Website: lowes
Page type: payment
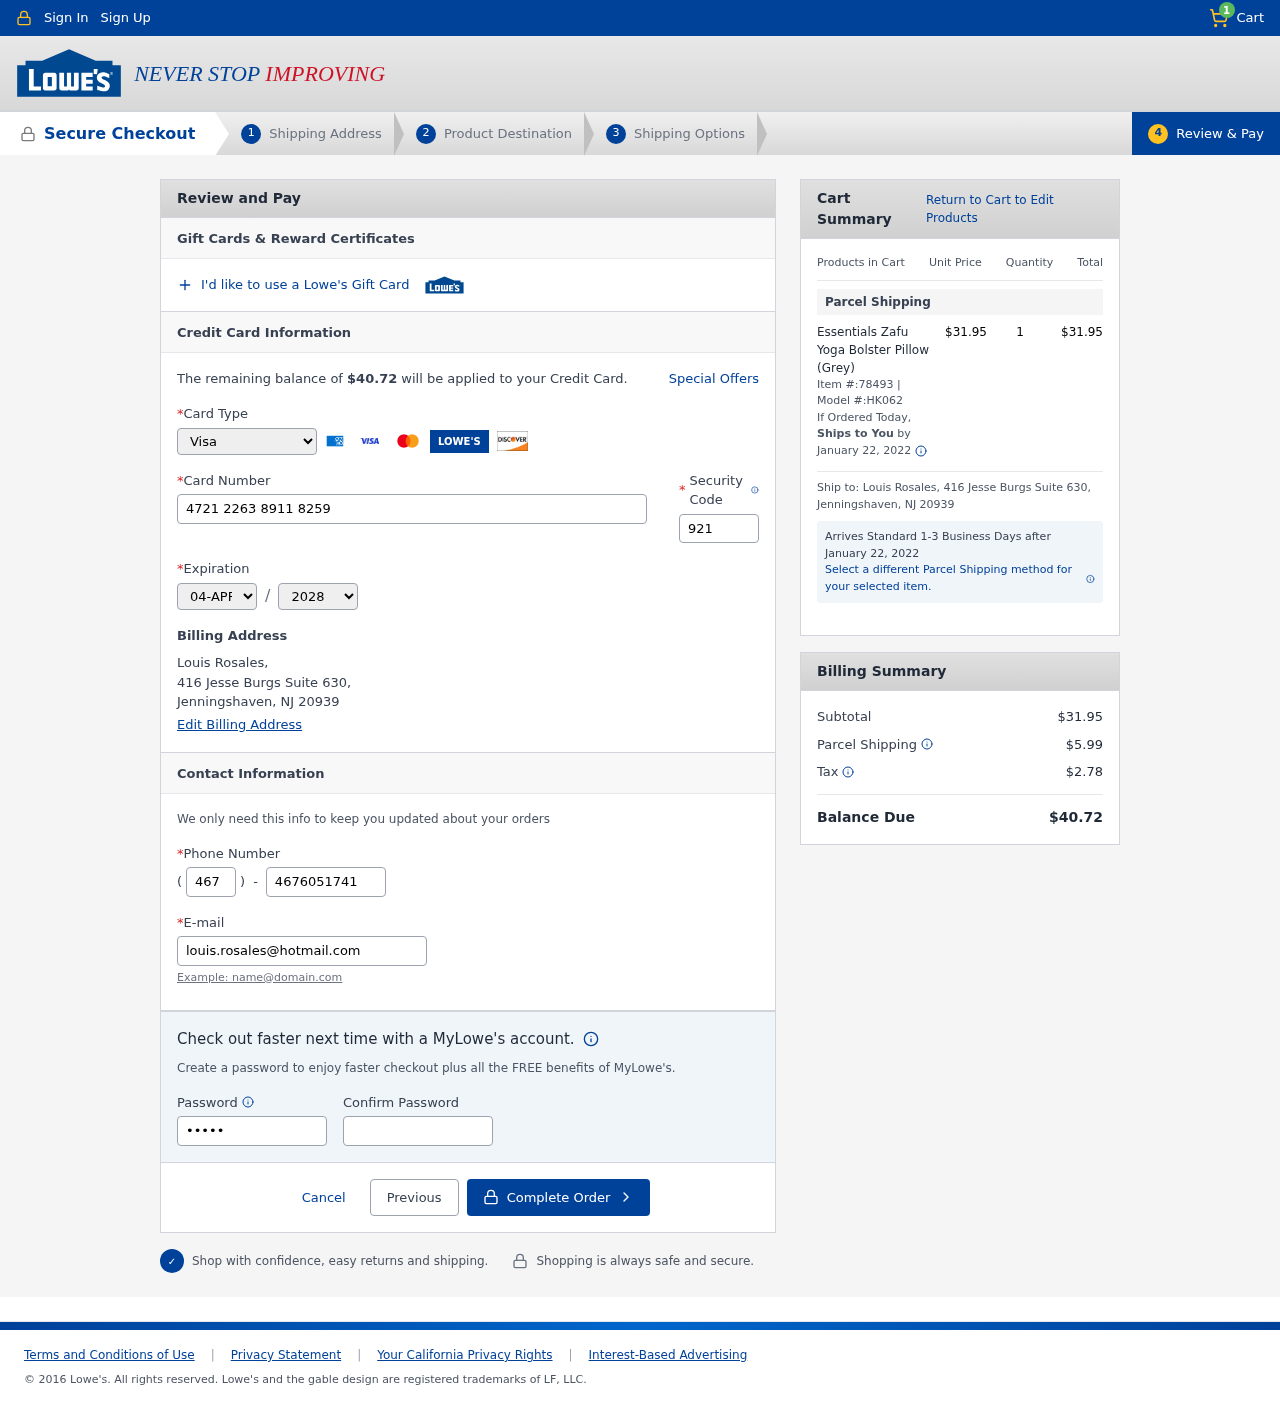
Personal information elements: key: PII_CARD_CVV
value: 921
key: PII_CARD_EXPIRY_MONTH
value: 04
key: PII_CARD_EXPIRY_YEAR
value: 28
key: PII_CARD_NUMBER
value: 4721 2263 8911 8259
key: PII_CARD_TYPE
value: Visa
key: PII_CITY_STATE_ZIP
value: Jenningshaven, NJ 20939
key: PII_EMAIL
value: louis.rosales@hotmail.com
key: PII_FULLNAME
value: Louis Rosales,
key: PII_PHONE
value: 4676051741
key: PII_PHONE_AREA
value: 467
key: PII_STREET
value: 416 Jesse Burgs Suite 630,
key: PII_FULLNAME2
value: Louis Rosales
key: PII_STREET2
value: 416 Jesse Burgs Suite 630
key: PII_CITY_STATE_ZIP2
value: Jenningshaven, NJ 20939
Product elements: key: PRODUCT1_NAME
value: Essentials Zafu Yoga Bolster Pillow (Grey)
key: PRODUCT1_PRICE
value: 31.95
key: PRODUCT1_QUANTITY
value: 1
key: PRODUCT1_ITEM
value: Item #:78493
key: PRODUCT1_MODEL
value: Model #:HK062
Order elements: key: ORDER_NUM_ITEMS
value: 1
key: ORDER_TOTAL
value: $40.72
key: ORDER_SHIPPING_DATE
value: January 22, 2022
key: ORDER_SUBTOTAL
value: $31.95
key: ORDER_SHIPPING_DATE2
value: January 22, 2022
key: ORDER_SHIPPING_COST
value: $5.99
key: ORDER_TAX
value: $2.78